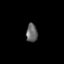
Tissue: skin
Cell type: Epithelial cells
Senescence score: 0.2631
Nuclear area (px): 204
Mean DAPI intensity: 102.588